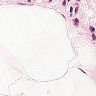
Metastatic tissue present: no